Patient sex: F
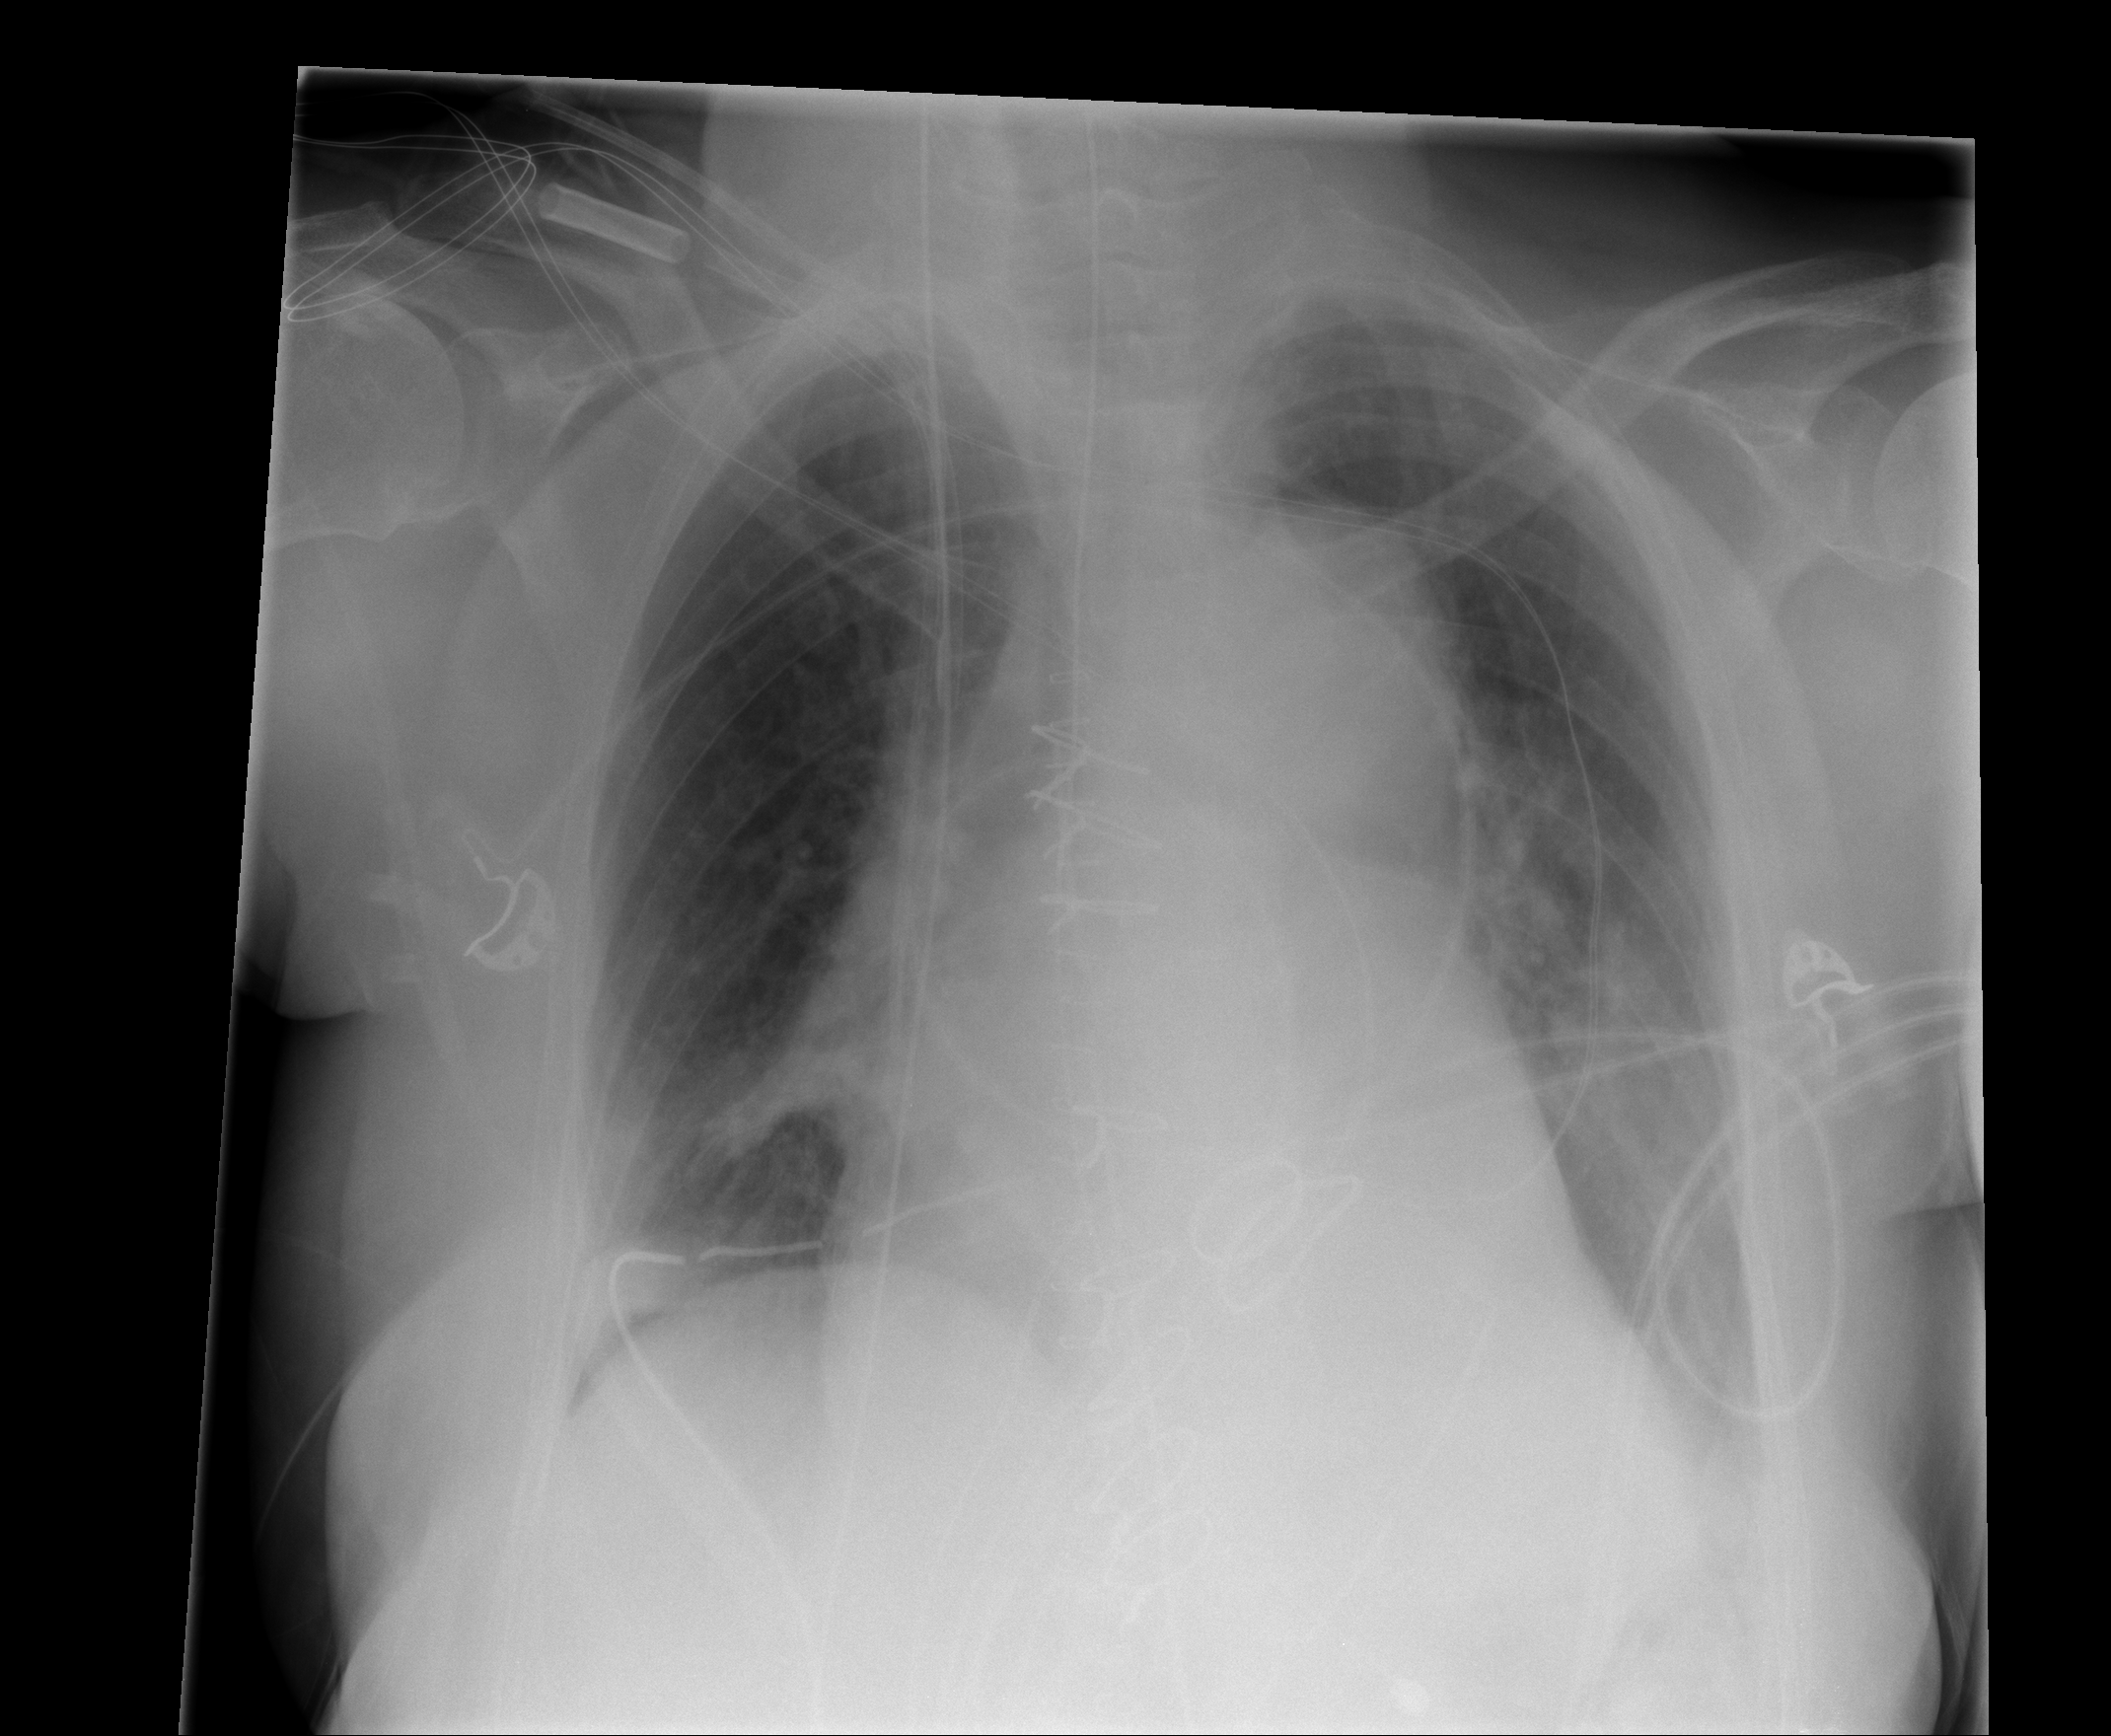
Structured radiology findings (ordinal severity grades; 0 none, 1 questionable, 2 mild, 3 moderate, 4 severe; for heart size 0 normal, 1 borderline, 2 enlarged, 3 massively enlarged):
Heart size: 2
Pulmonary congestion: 1
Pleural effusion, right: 0
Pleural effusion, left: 2
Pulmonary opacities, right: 0
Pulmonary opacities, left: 2
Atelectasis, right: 1
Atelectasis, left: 1